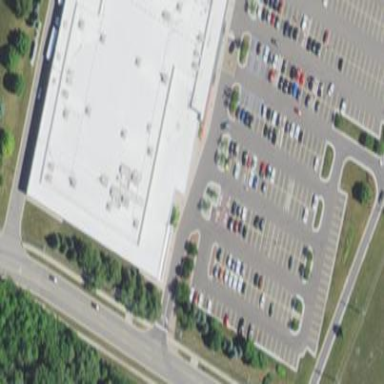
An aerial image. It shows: Department store building.